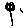
Label: flower